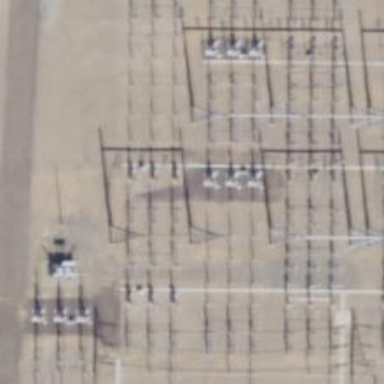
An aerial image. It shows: Switch used for power control.